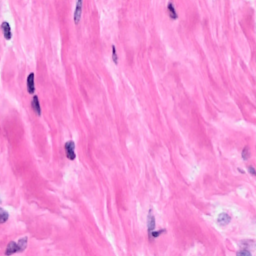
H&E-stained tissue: Breast